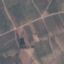
Label: PermanentCrop